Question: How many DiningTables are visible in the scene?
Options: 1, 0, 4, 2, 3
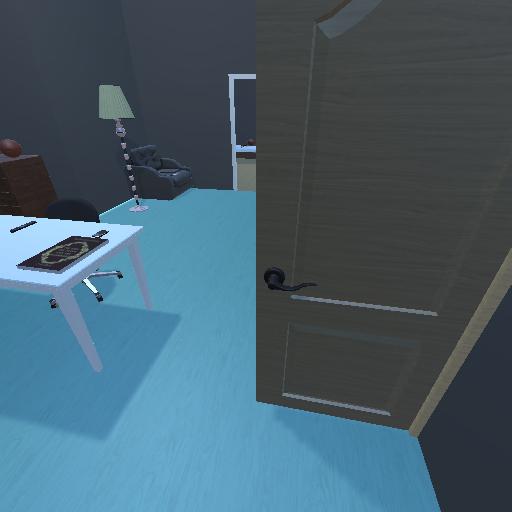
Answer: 1